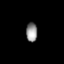
Tissue: lung
Cell type: Others
Senescence score: 0.2208
Nuclear area (px): 212
Mean DAPI intensity: 143.472